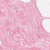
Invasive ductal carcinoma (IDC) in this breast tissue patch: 0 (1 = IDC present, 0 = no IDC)